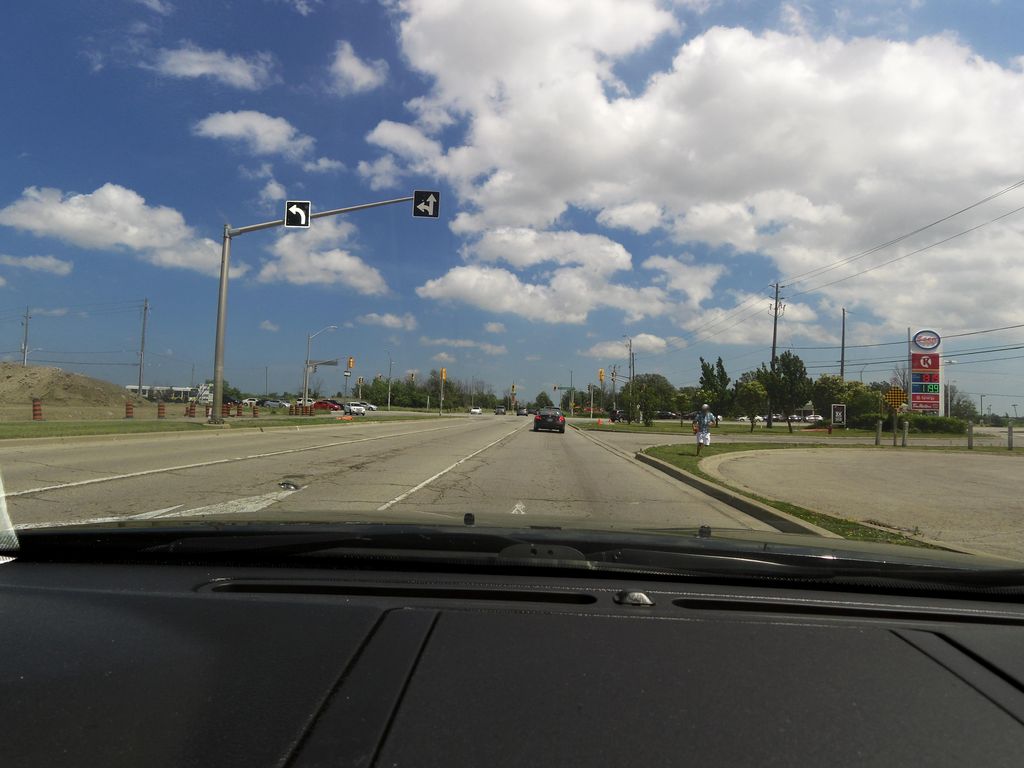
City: hamilton